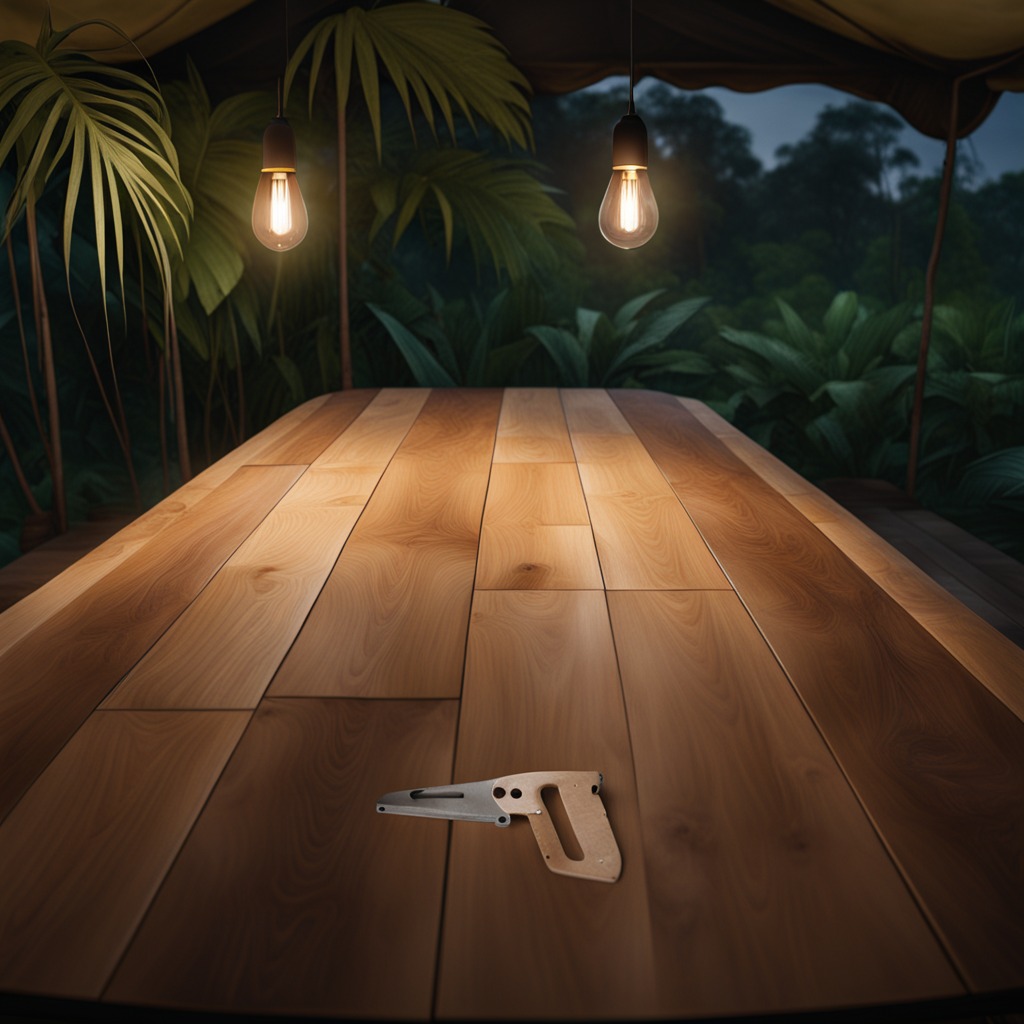
A metal saw is lying on the wooden table inside a jungle field workshop tent at night.